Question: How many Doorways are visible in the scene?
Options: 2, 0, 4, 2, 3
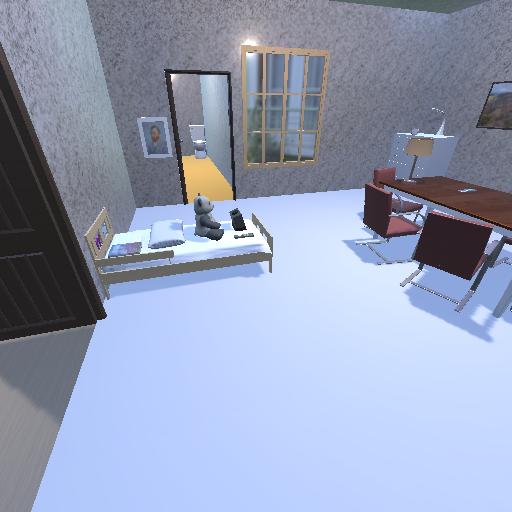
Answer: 2